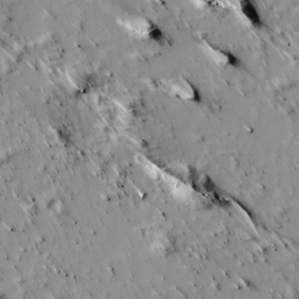
Label: non_frost